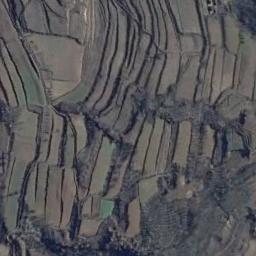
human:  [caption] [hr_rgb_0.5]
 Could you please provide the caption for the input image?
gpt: The bare and green terrace is next to some trees .

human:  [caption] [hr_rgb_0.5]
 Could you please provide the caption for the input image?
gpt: The green plants are on the terrace .

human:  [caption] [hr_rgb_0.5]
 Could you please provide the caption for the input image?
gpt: The terraces on the mountain are green, and the land at the bottom of the mountain is yellow .

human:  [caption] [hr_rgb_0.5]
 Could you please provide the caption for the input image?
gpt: A large layer of brown and green mixed terraces .

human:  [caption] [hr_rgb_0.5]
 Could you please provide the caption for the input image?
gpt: There are many green terraces arranged irregularly .